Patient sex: M
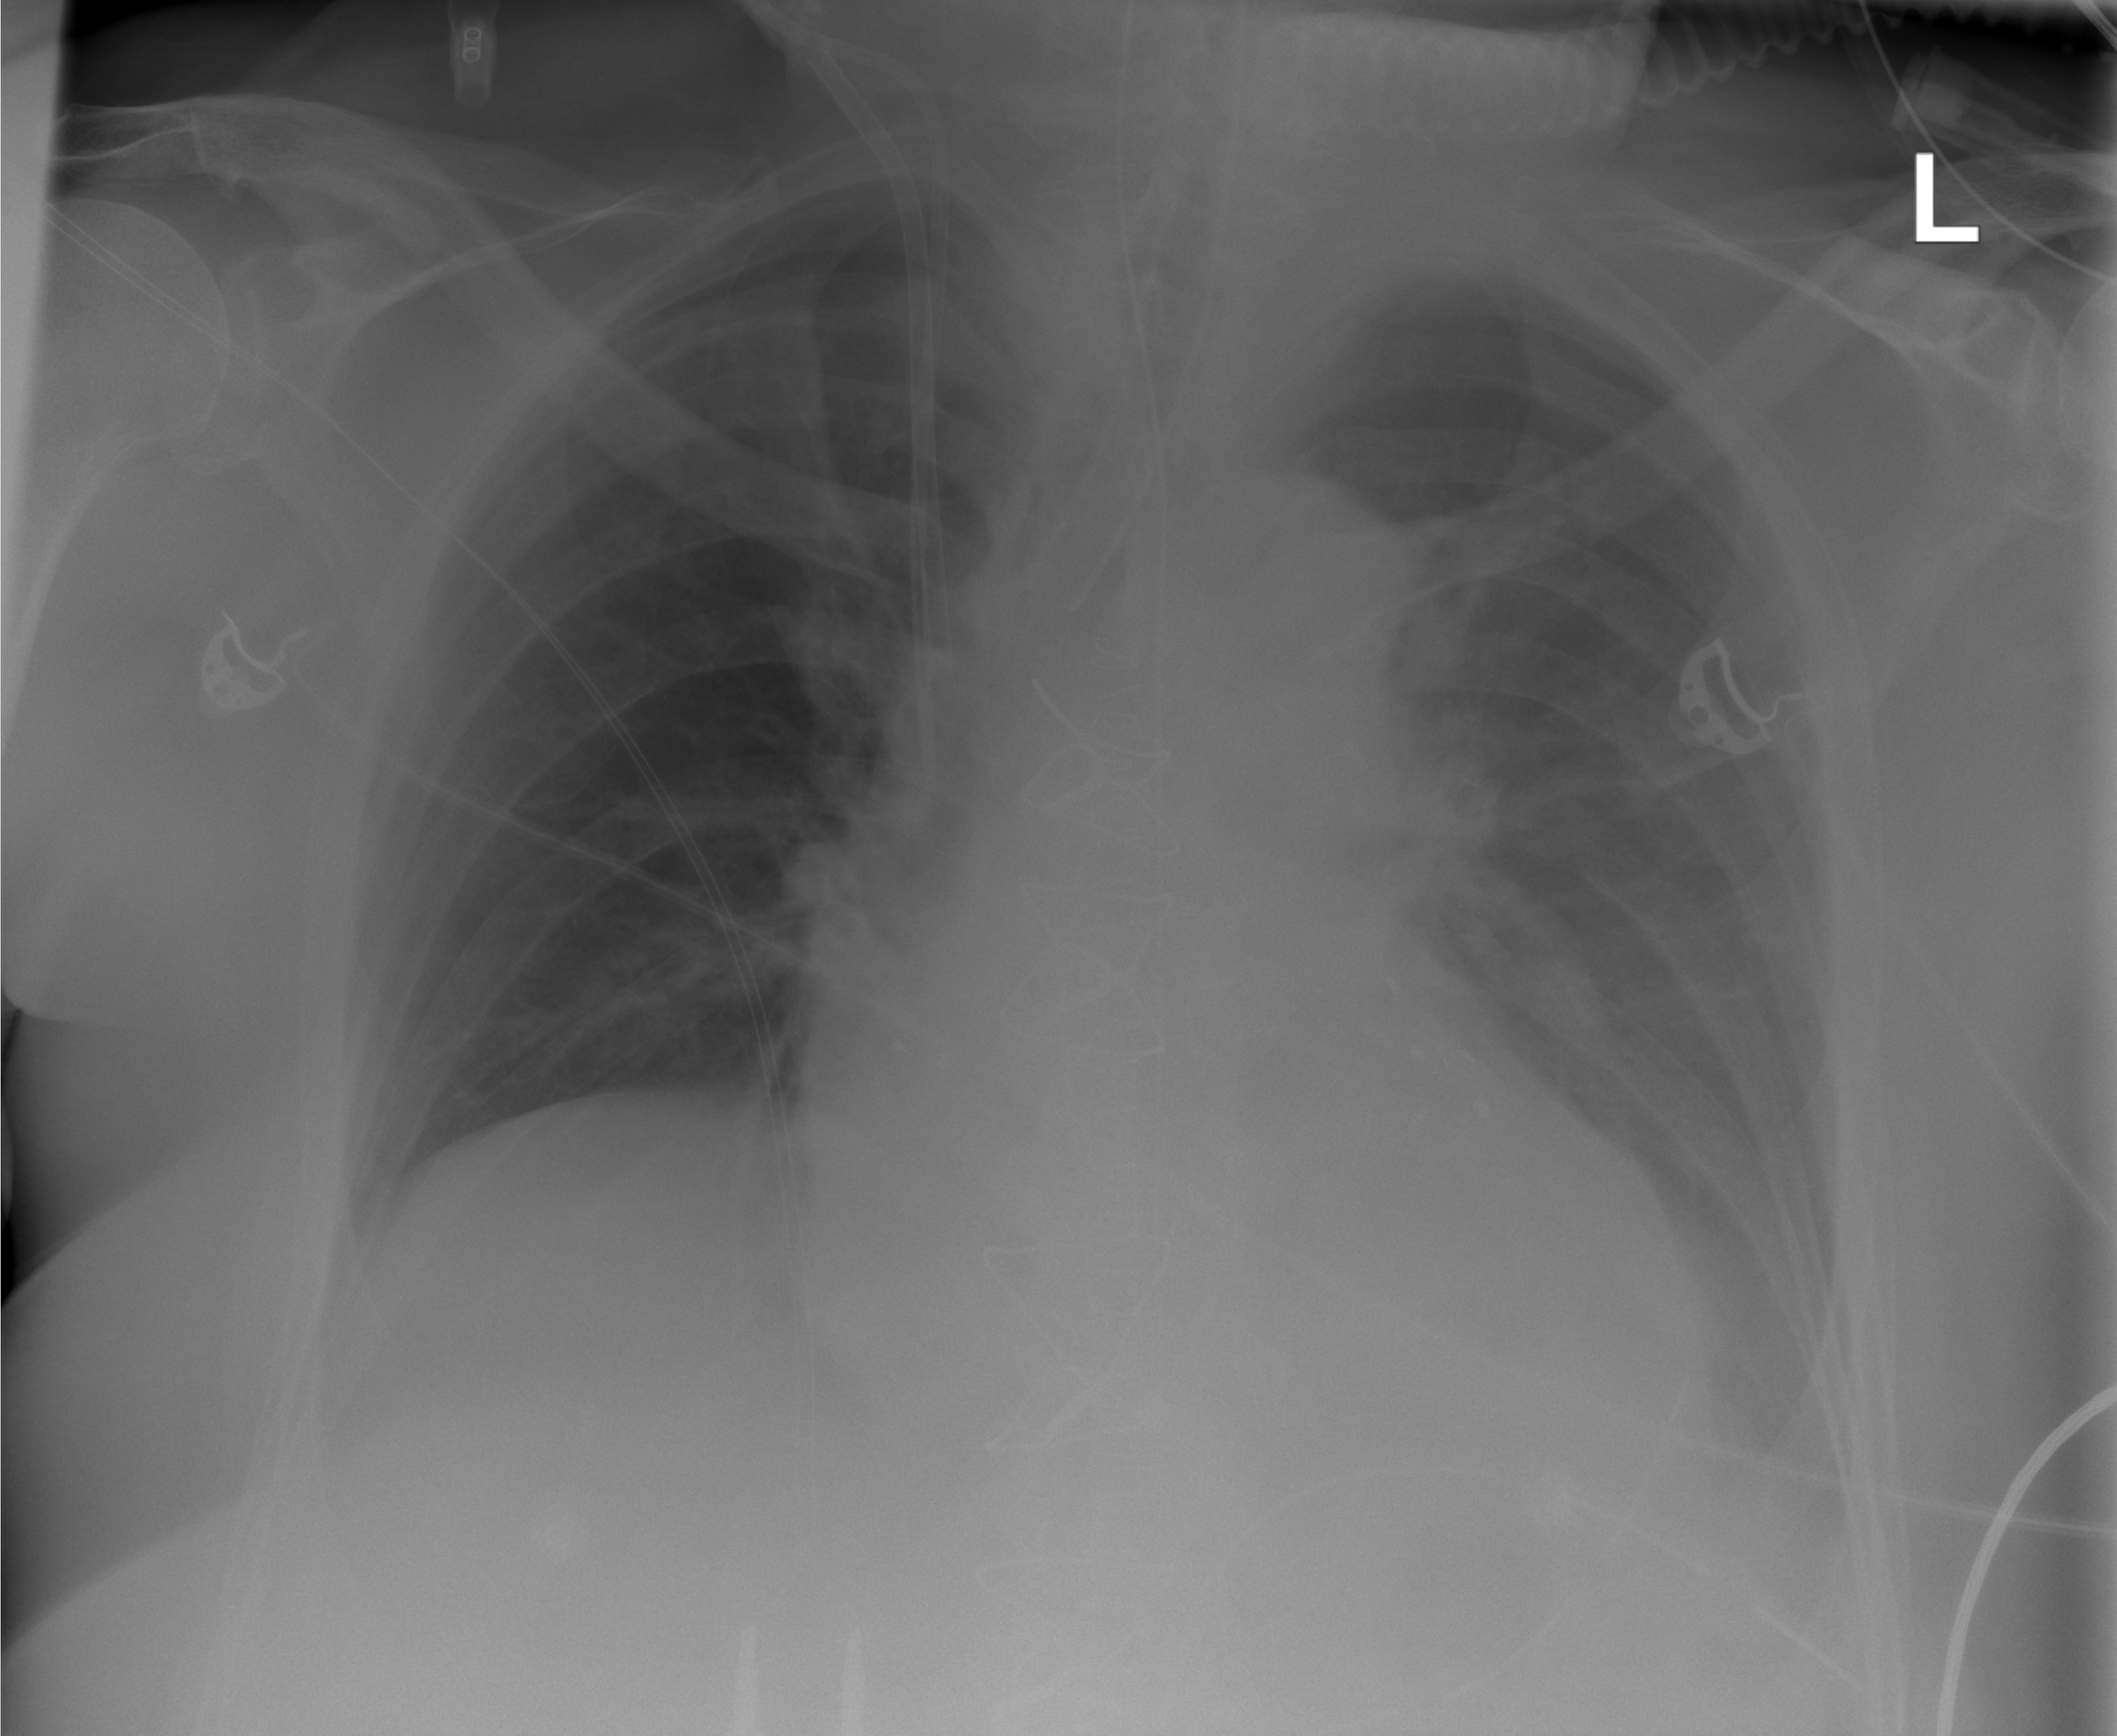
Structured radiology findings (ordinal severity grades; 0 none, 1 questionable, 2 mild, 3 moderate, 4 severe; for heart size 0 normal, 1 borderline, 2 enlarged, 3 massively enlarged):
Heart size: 2
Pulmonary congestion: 0
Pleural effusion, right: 0
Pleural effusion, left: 2
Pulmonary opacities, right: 0
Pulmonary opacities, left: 0
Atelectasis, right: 0
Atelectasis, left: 2